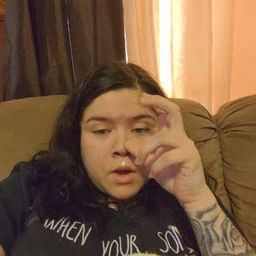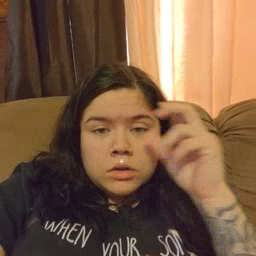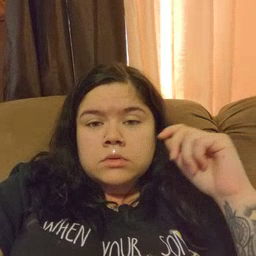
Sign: bug